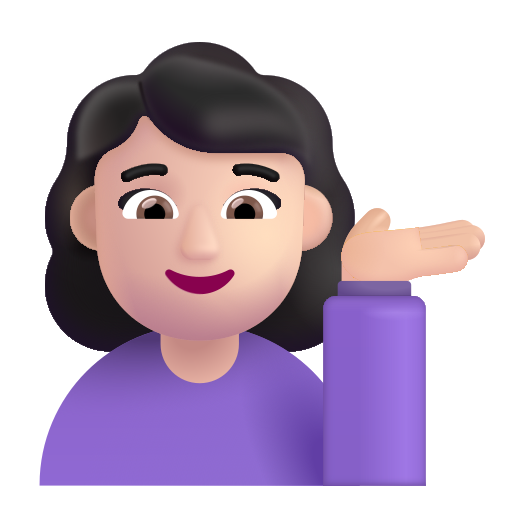
woman tipping hand color light